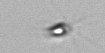
Label: Calciopappus